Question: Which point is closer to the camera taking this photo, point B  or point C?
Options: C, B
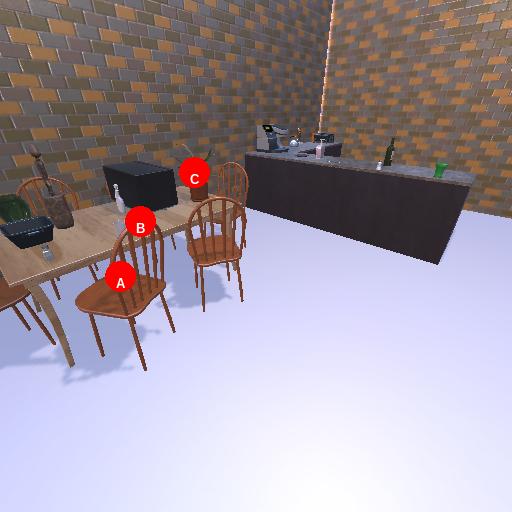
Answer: C